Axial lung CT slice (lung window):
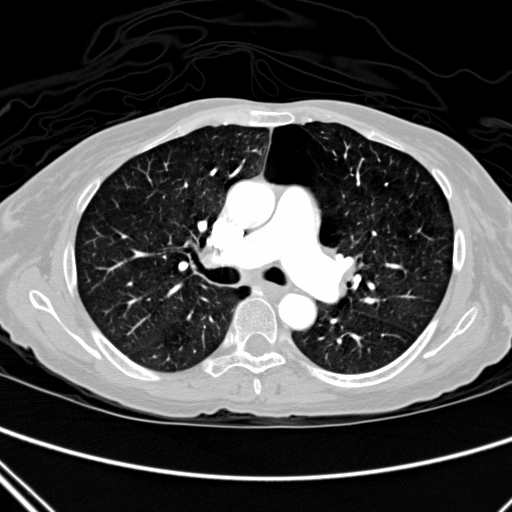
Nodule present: no